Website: apple
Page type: address-validator
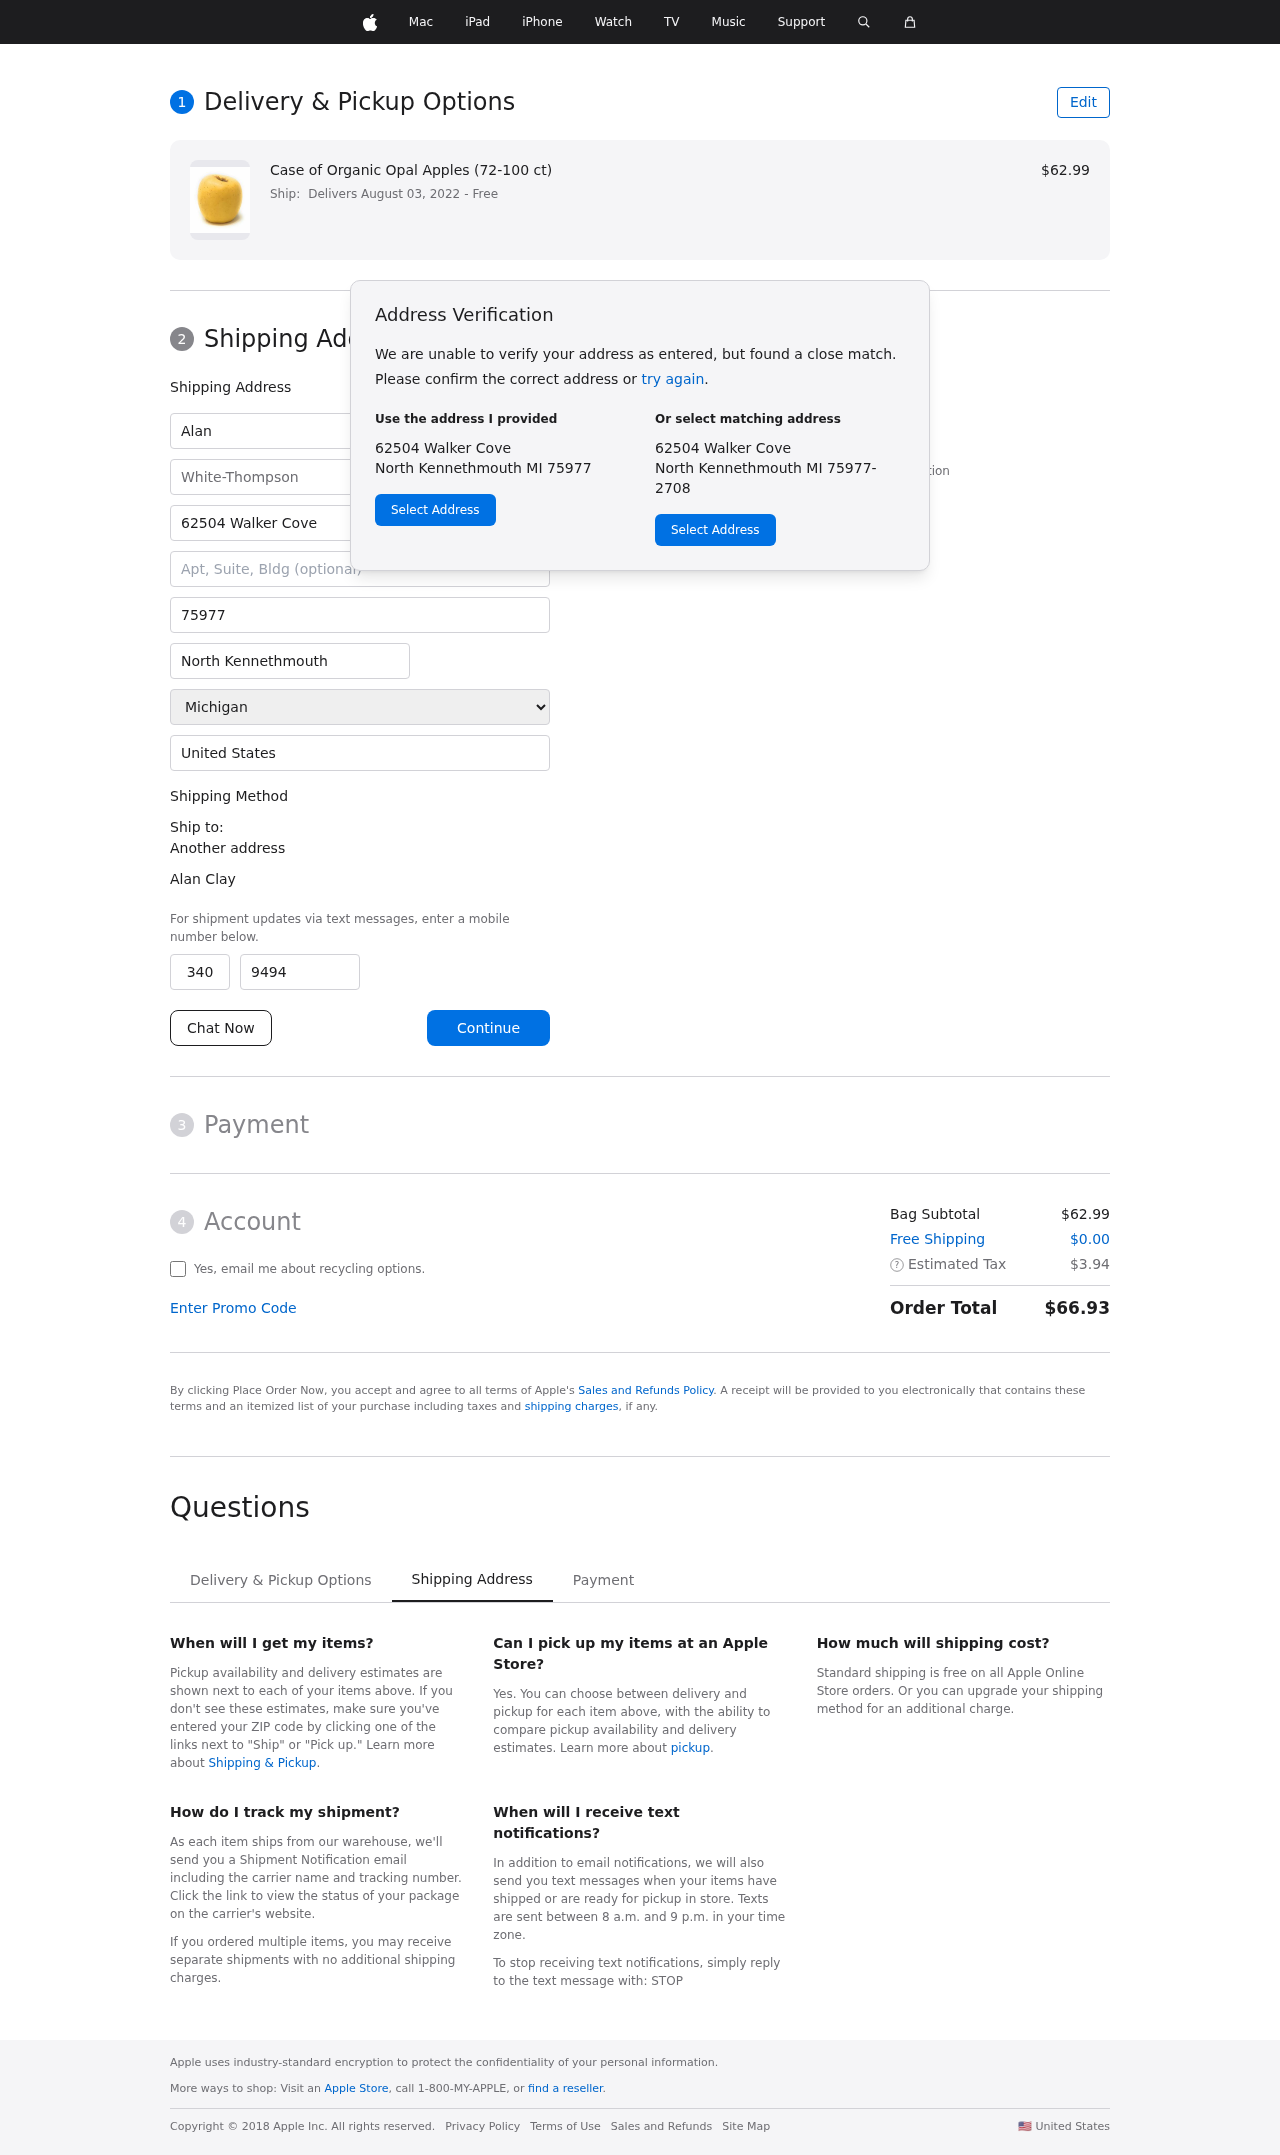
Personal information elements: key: PII_CITY
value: North Kennethmouth
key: PII_COMPANY
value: White-Thompson
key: PII_COUNTRY
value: United States
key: PII_FIRSTNAME
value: Alan
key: PII_FULLNAME
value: Alan Clay
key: PII_LASTNAME
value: Clay
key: PII_PHONE_AREA
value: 340
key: PII_PHONE_SUFFIX
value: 9494
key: PII_POSTCODE
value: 75977
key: PII_STATE
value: Michigan
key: PII_STREET
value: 62504 Walker Cove
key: PII_CITY_STATE_ZIP
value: North Kennethmouth MI 75977
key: PII_STATE_ABBR
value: MI
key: PII_POSTCODE_FULL
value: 75977
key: PII_POSTCODE_NUMERIC
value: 75977
Product elements: key: PRODUCT1_NAME
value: Case of Organic Opal Apples (72-100 ct)
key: PRODUCT1_PRICE
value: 62.99
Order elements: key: ORDER_DELIVERY_DATE
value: Delivers August 03, 2022
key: ORDER_SUBTOTAL
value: $62.99
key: ORDER_SHIPPING_COST
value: $0.00
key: ORDER_TAX
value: $3.94
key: ORDER_TOTAL
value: $66.93